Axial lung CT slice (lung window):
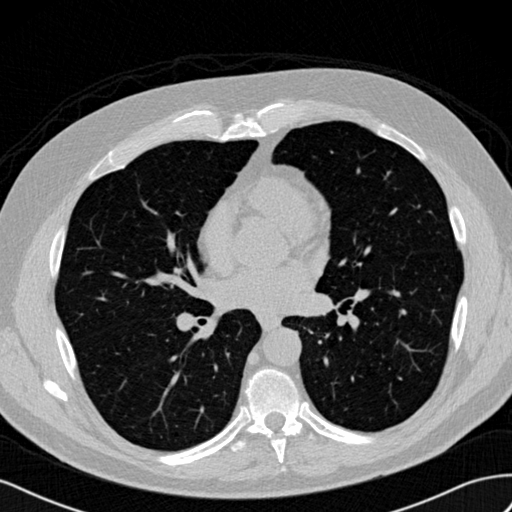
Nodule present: no